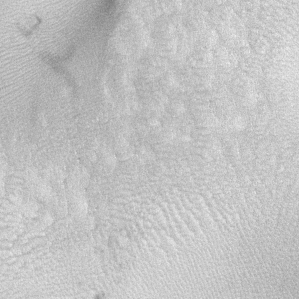
Label: frost